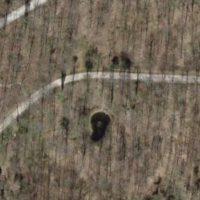
EUNIS habitat code: 41
Species observed at this site:
Rhamnus cathartica
Caltha palustris
Spirodela polyrhiza
Carex sylvatica
Pyrrhosoma nymphula
Sambucus nigra